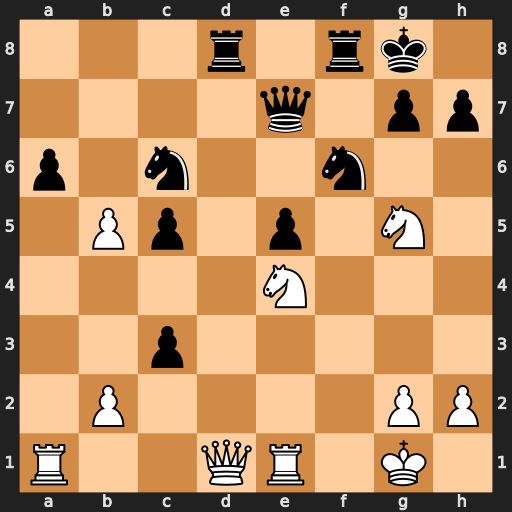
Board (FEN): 3r1rk1/4q1pp/p1n2n2/1Pp1p1N1/4N3/2p5/1P4PP/R2QR1K1
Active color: w
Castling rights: -
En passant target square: -
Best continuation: Qb3+ c4 Qxc4+